Interaction volume radius: 10 \u00c5
Interaction volume height: 20 \u00c5
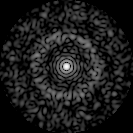
Disorder parameter: 0.8122